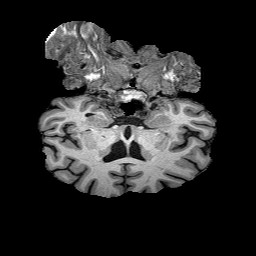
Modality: T1w
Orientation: sagittal
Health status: healthy